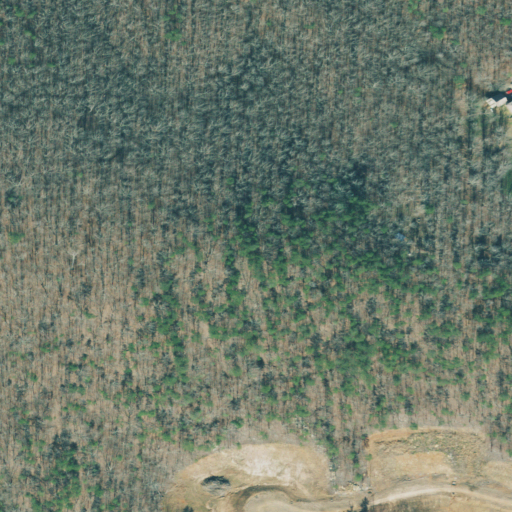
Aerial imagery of mountain in Georgia named Hickory Log Mountain containing deciduous forest, mixed forest, grassland, and low intensity development